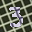
Label: 3